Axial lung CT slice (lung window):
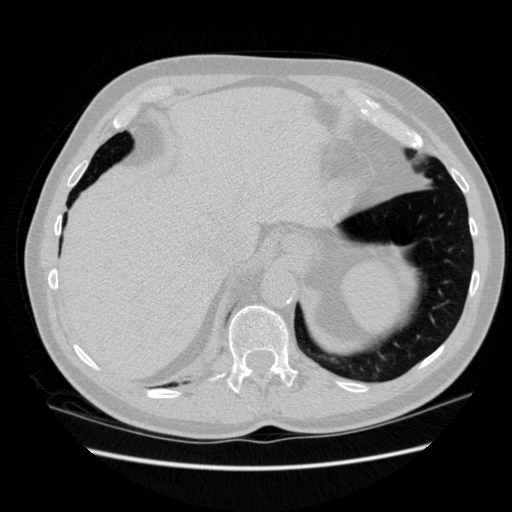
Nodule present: no